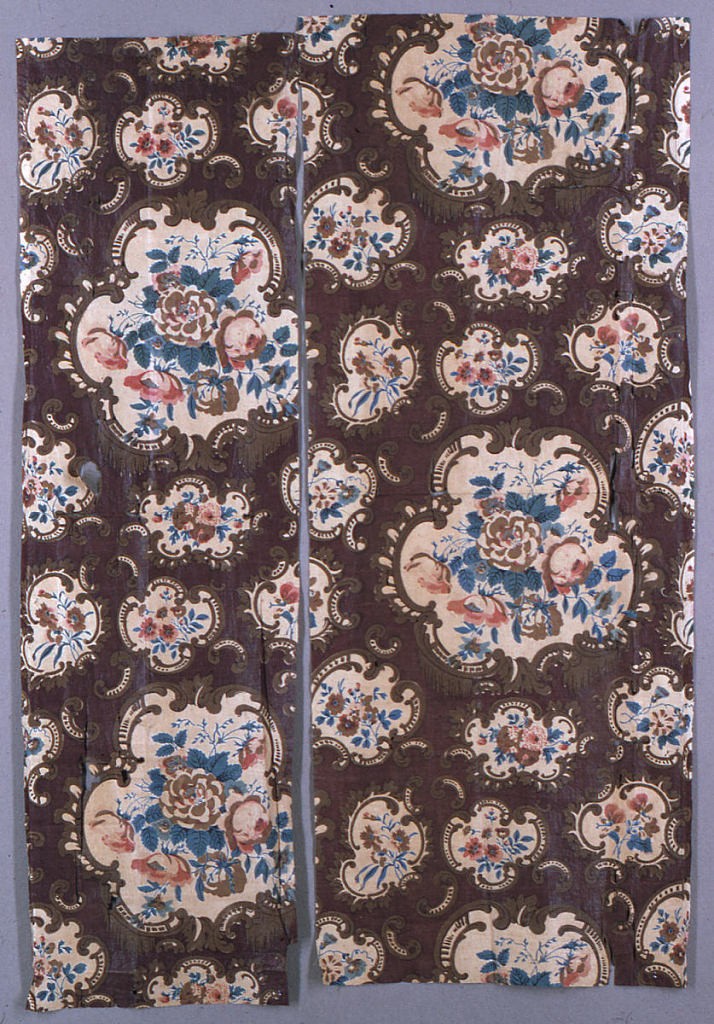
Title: Textile
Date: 19th century
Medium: cotton Technique: woodblock printed on plain weave
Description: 1953-38-11-a: Design of naturalistically drawn roses in scrolled...;     1953-38-11-b: Design of naturalistically drawn roses in scrolled...